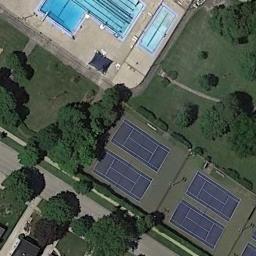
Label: tennis_court